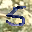
Label: 5